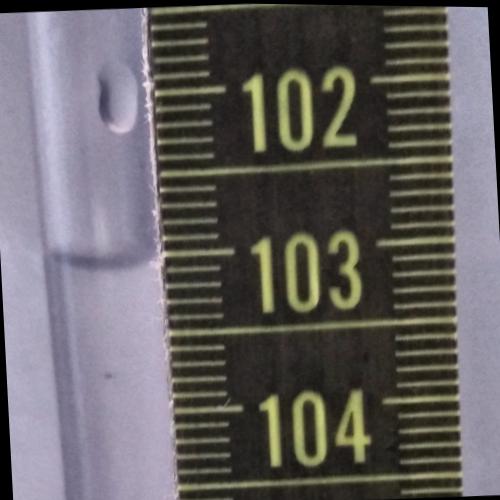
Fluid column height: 103.0 cm